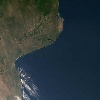
Label: water